Question: I have a few questions regarding use-case diagram:
- If my system has register/login use-case for guest, should it be enabled for admin, user (i just wanna clarify, if i have login system, do i assume that admin, user etc. are people who already logged in to system so i skip them with logging thing)?- If my system has a student actor, that is signing for individual seminars/courses, do i have (or am i allowed) to make use-case for ,,taking class'' after singing for them, and should there be relations between those 2- Should my teacher inherit from student actor, since he can browse courses as well? (and so on admin?)- Is my payment setup correct?

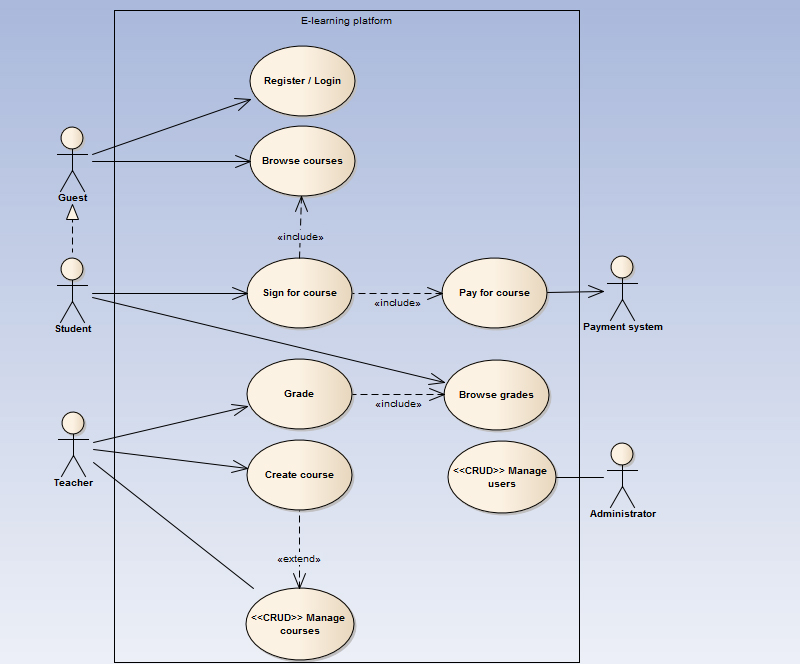
Answer: 1. Remember that these are roles not people. An admin can be a guest, so long as they behave entirely like a guess, no special functions or rules. However, during log-in the user role could change, become admin. Note you are in some sense missing authenticate user, each use-case that requires security should include it, generally not extend.
2. Only if it interacts with the system, example, triggers an auto completion or is tracked in some way there of. Relations are not needed generally, associations could help communicate something that is ambiguous, but I am not sure what the would be in this case.
3. Nope, really then the role is any user could browse courses once they are authenticated. You could have students, admins, and teachers be sub-types of authenticated or associated person, etc.
4. Depends. Firstly you never pay and sign-up at the same time, so from a user standpoint that is broken. There are other ways in UML to connect this constraint of paying for courses. Process diagram, state diagram, etc. Because payment is really a long running transaction which can be hard to pin down. I would personally show the student and the external payment system interacting with the "payment" use cases.
Remember unless you are generating code most of the time UML is about communication so knowing your audience. Do not be afraid to use comments or constraints, if this is homework, use a constraint and get some real points. Maybe even put a constraint on the sign and pay course use cases.